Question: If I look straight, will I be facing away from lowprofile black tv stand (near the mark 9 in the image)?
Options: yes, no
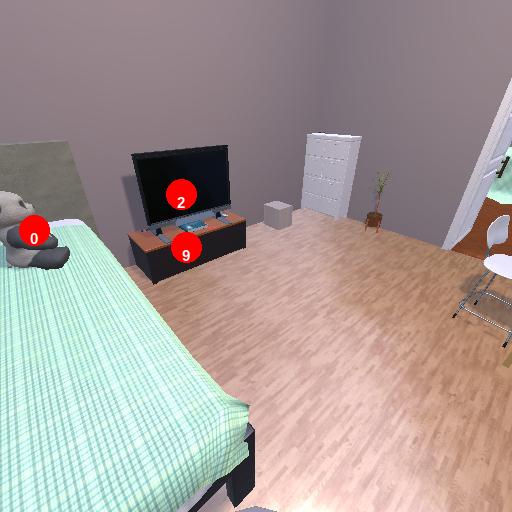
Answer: yes